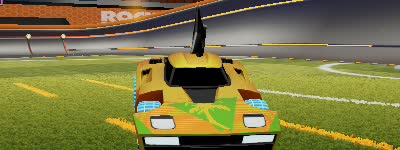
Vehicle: breakout